Question: I am new to Raphael plugin can any one help me to draw this diagram using raphael (<URL>

The fiddle link of the diagram I created using Raphael <URL> - I want to make all elements resizable.
'''
var paper = Raphael(50, 50, 500, 500);
var rect = paper.rect(10,10, 400, 400);
var rect1 = paper.rect(10,10, 200, 200);
var rect2 = paper.rect(210,210, 100, 100);
var rect3 = paper.rect(135,310, 275, 100);
var t = paper.text(100, 100, "Thermal");
var t2 = paper.text(250, 250, "Corona");
var t3 = paper.text(275, 350, "Arcing");
t.attr({ "font-size": 15, "font-family": "Arial, Helvetica, sans-serif" });
t2.attr({ "font-size": 15, "font-family": "Arial, Helvetica, sans-serif" });
t3.attr({ "font-size": 15, "font-family": "Arial, Helvetica, sans-serif" });
rect2.attr("fill", "#93cede");
rect1.attr("fill", "#72E768");
rect3.attr("fill", "#006ABD");
'''
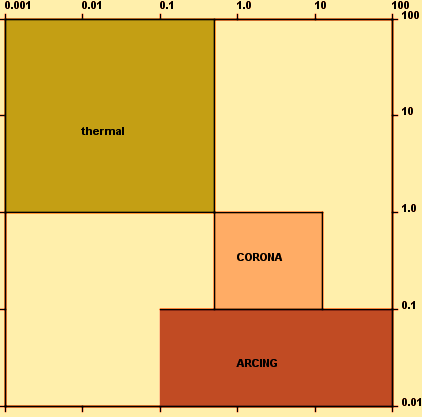
Answer: Ok this <URL> should help you with your project. Just apply whatever you need from this example to your code.
It makes the whole thing draggable and also click on small square and resize.
'''
var R = Raphael("canvas", 500, 500),
c = R.rect(100, 100, 100, 100).attr({
fill: "hsb(.8, 1, 1)",
stroke: "none",
opacity: .5,
cursor: "move"
}),
s = R.rect(180, 180, 20, 20).attr({
fill: "hsb(.8, .5, .5)",
stroke: "none",
opacity: .5
}),
// the rest is in the DEMO
'''
Also for more info, you can look at <URL> This is really nice!